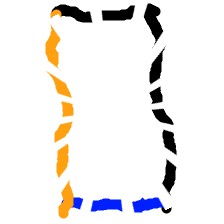
Shape: rectangle